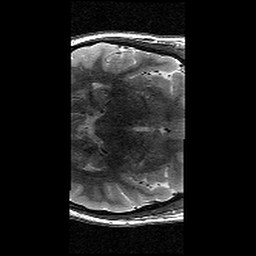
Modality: T2w
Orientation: axial
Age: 12
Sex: female
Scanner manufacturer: siemens
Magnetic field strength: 3 T
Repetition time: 9.23 s
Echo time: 0.067 s